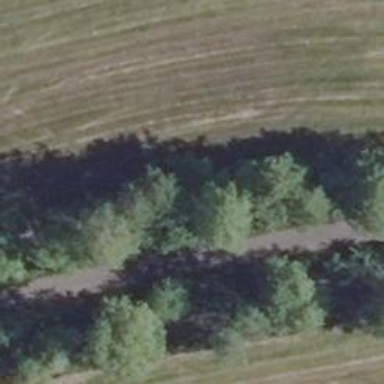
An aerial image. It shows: Row of trees in natural setting.